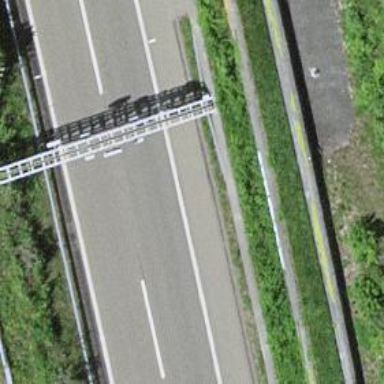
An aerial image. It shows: Gantry structure.